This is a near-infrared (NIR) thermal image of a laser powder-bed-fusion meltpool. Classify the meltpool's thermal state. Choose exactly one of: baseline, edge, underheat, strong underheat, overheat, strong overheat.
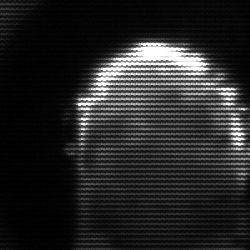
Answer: baseline